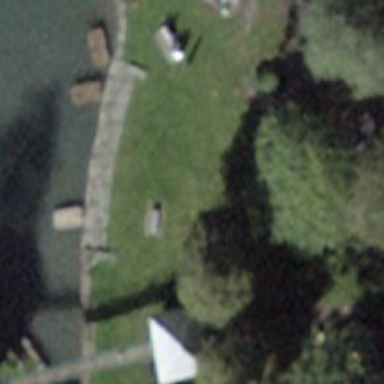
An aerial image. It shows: Bench for seating.